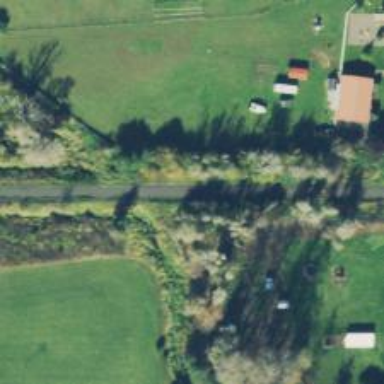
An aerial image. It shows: Abandoned railway converted into cycleway. The note mentions that the railway now serves as rail-trail.